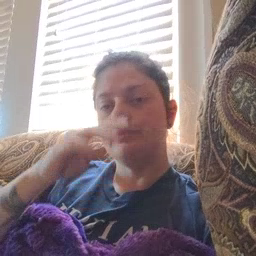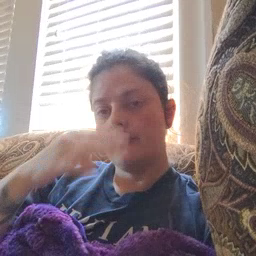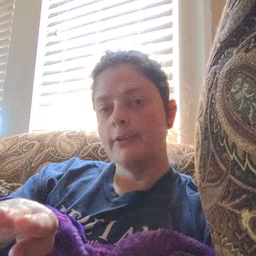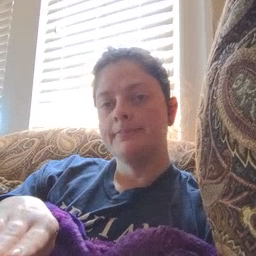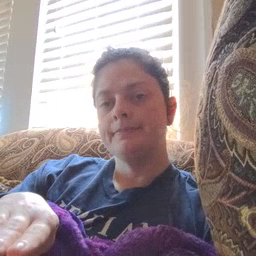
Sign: elephant